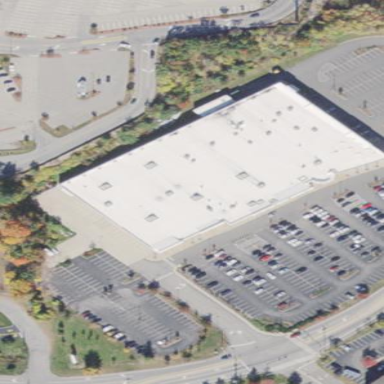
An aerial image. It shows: Retail building.